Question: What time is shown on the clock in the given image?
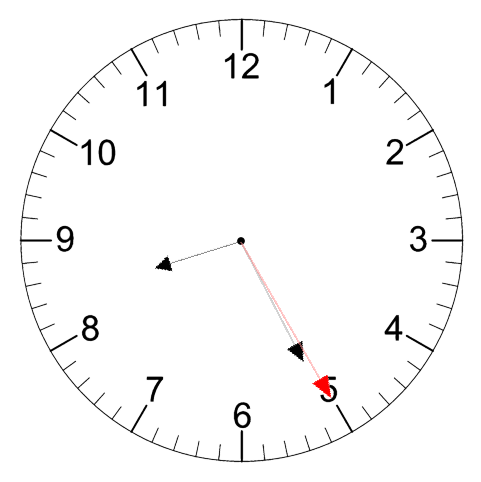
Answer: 08:25:25